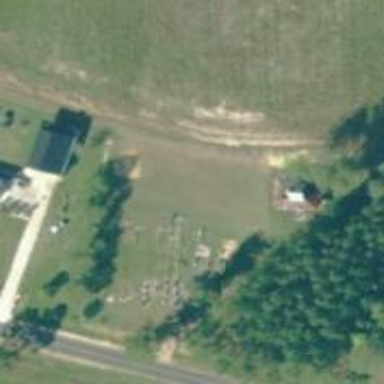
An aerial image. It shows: Cemetery.